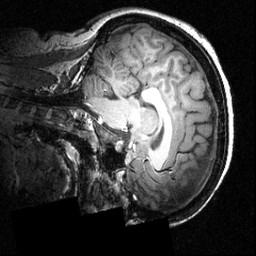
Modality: T1w
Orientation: sagittal
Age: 26
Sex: female
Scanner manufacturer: siemens
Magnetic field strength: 3.951 T
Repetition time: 1.5 s
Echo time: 0.00335 s